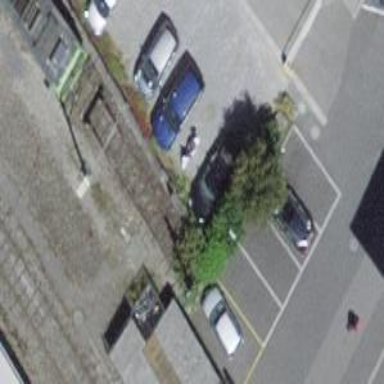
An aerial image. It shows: Railway buffer stop.